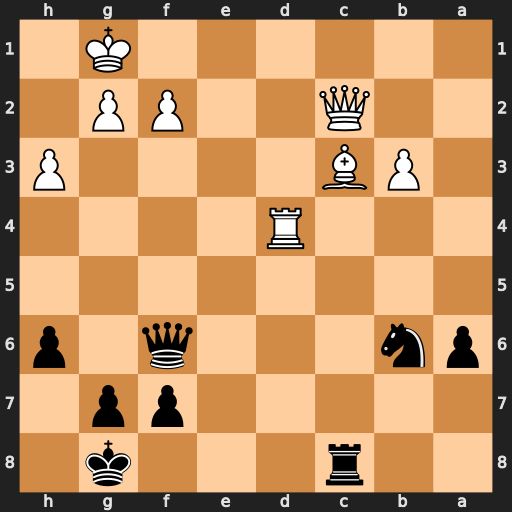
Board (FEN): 2r3k1/5pp1/pn3q1p/8/3R4/1PB4P/2Q2PP1/6K1
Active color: b
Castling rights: -
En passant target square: -
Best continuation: Qxd4 Bxd4 Rxc2